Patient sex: F
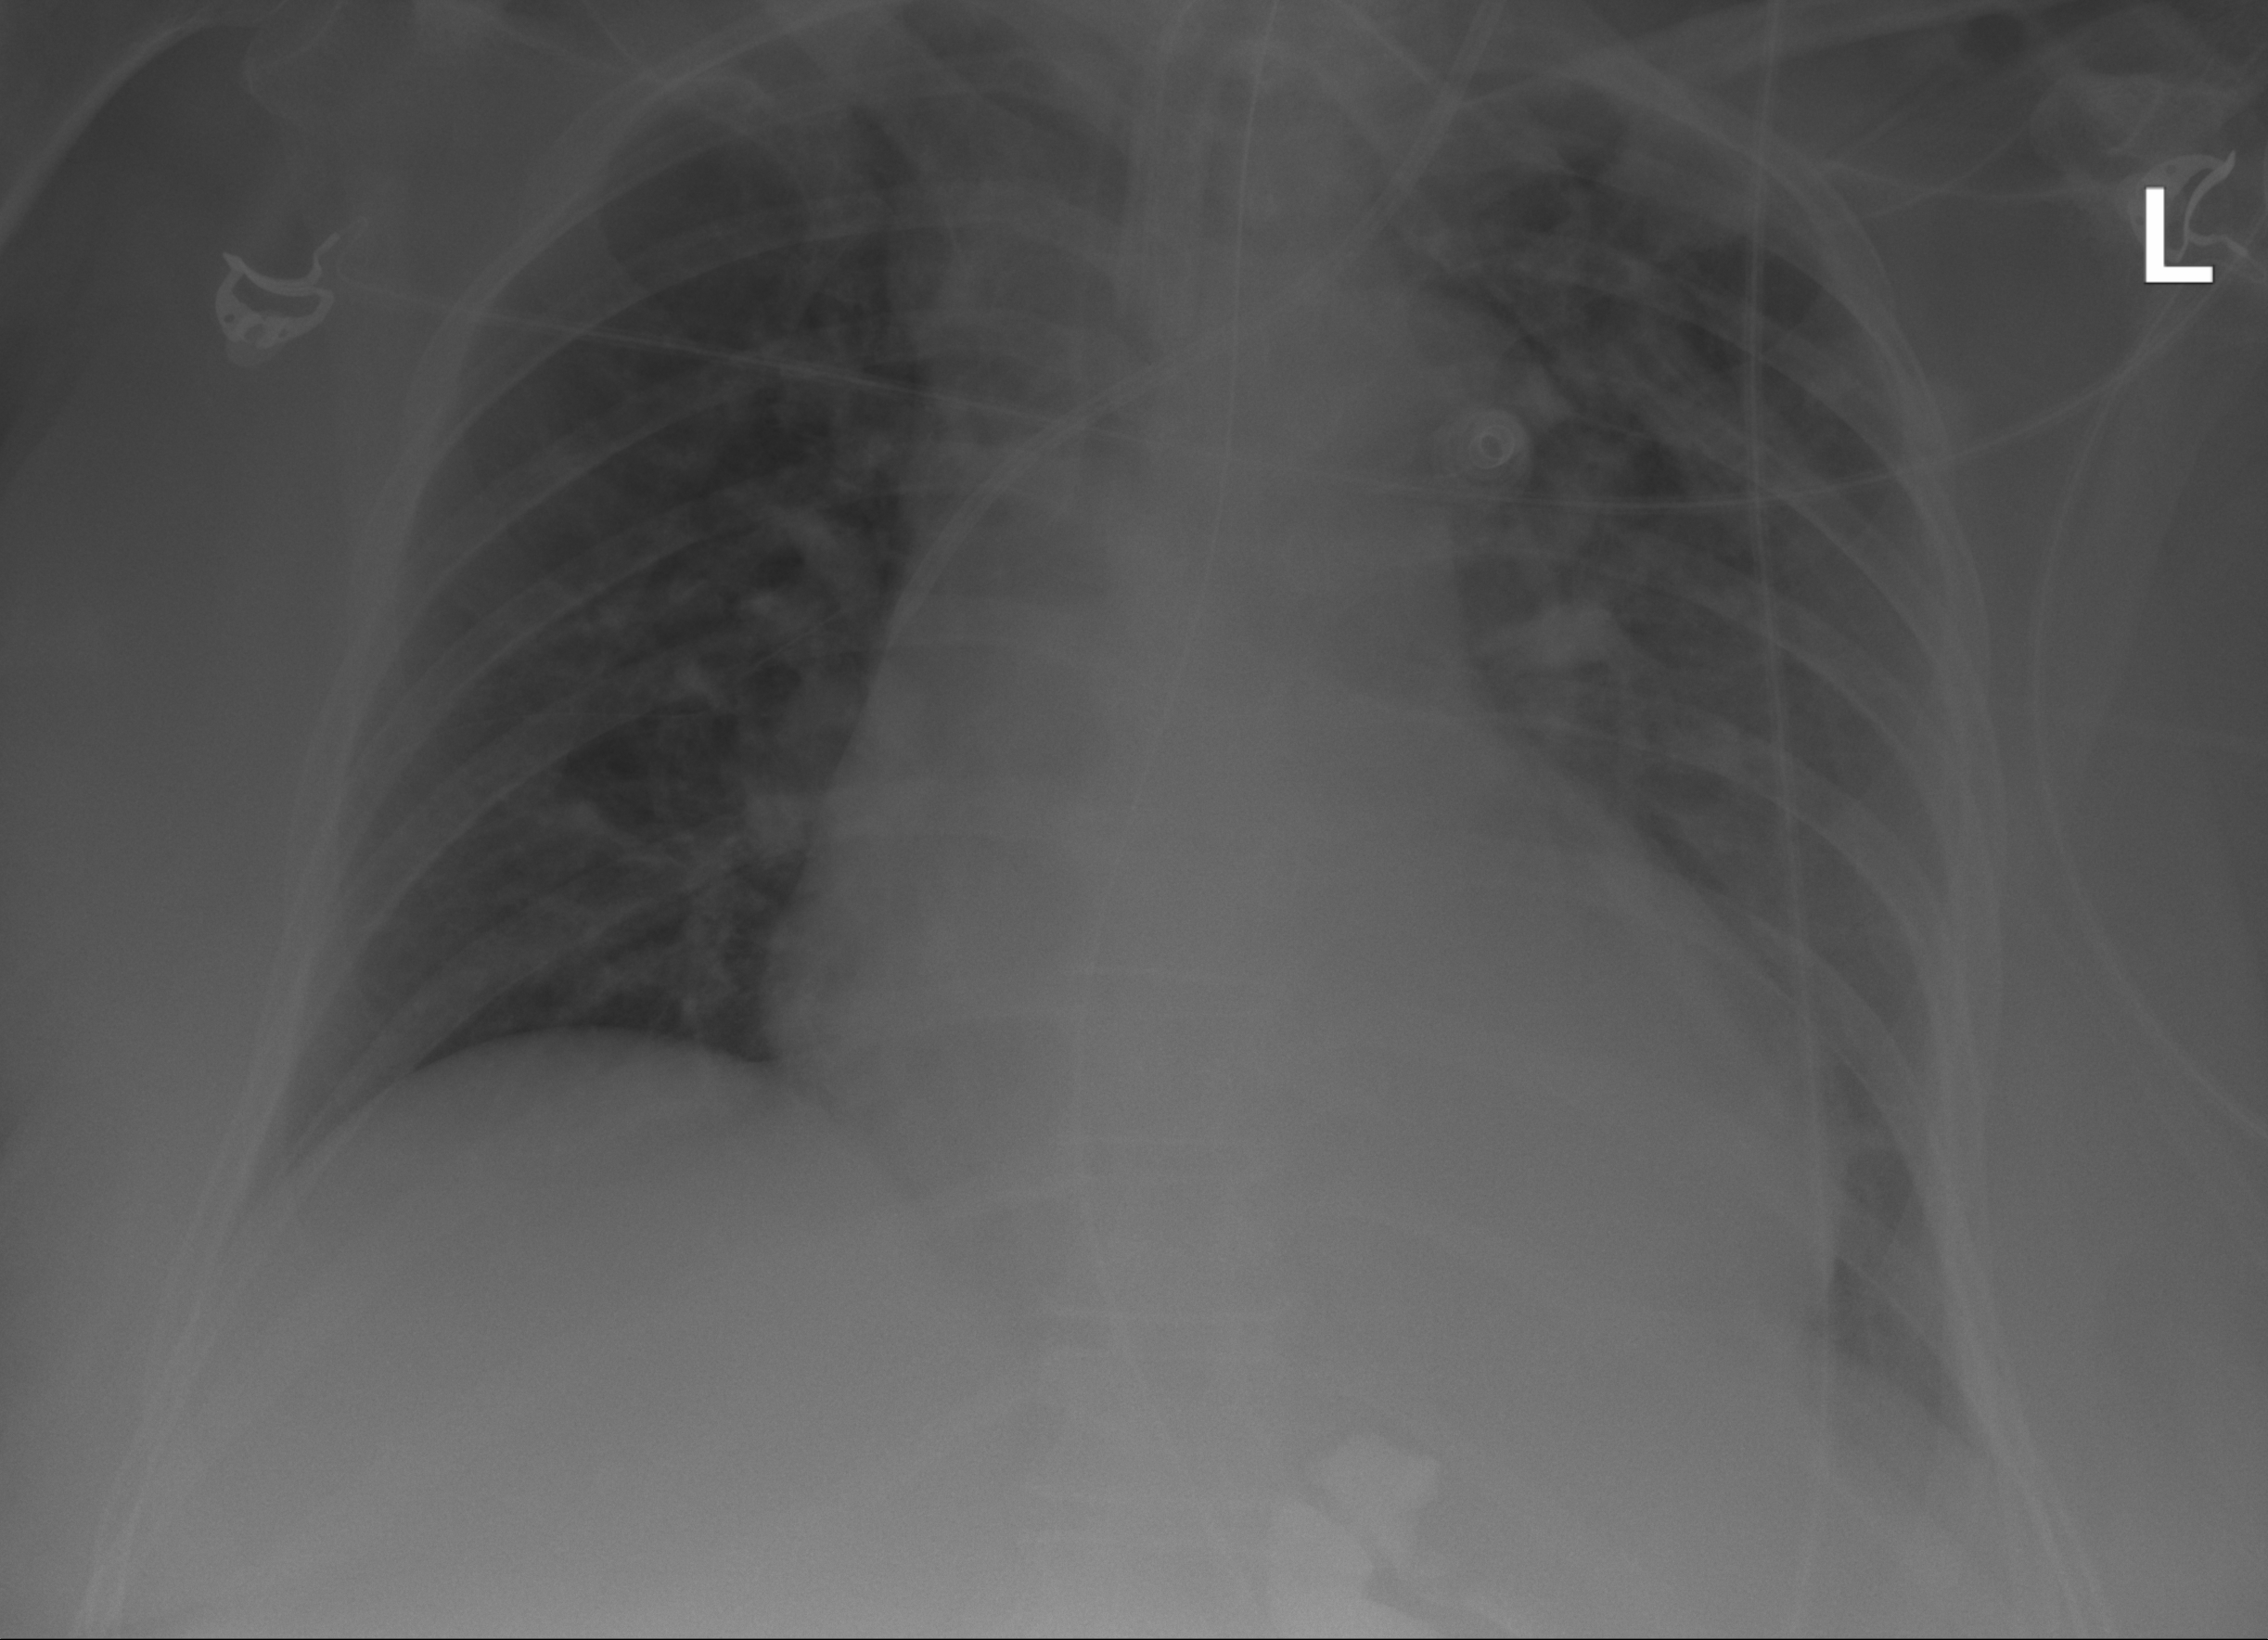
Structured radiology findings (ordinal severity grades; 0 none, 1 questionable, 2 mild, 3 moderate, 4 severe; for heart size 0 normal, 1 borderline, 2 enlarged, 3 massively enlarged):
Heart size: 2
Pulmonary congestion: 0
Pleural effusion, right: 0
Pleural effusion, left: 2
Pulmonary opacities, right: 0
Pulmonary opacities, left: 0
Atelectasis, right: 2
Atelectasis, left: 2